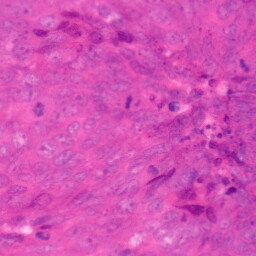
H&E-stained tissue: Colon